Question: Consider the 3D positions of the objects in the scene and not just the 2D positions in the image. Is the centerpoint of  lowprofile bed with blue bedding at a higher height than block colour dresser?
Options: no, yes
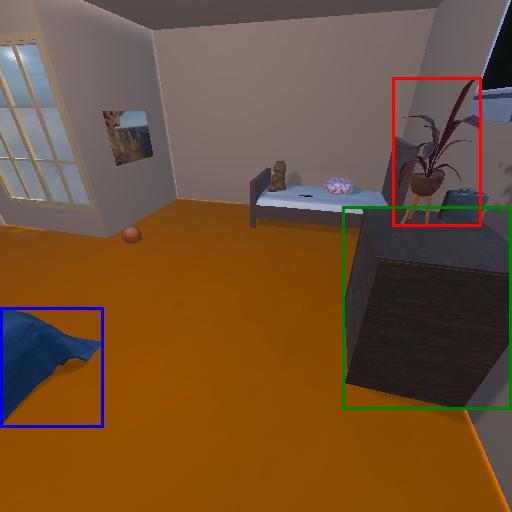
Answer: no